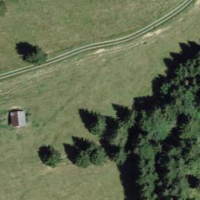
EUNIS habitat code: 23
Species observed at this site:
Succisa pratensis